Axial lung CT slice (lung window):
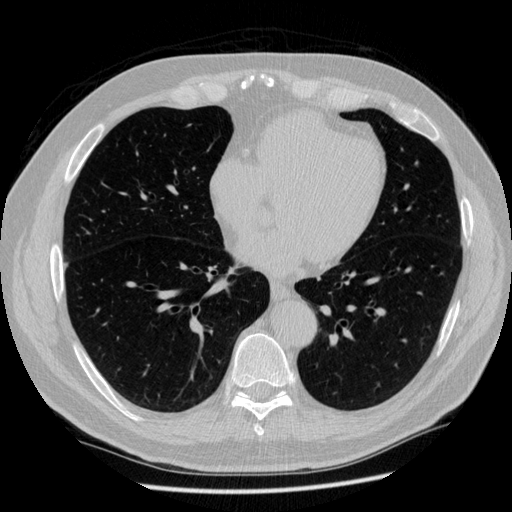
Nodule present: no